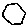
Label: hexagon